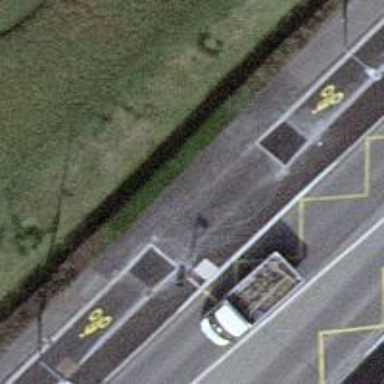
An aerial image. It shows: Bus stop with platform for public transport.